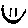
Label: smiley face